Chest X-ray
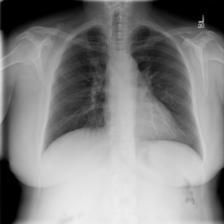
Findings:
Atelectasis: negative
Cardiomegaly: negative
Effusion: negative
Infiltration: negative
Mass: negative
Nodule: negative
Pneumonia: negative
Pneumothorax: negative
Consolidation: negative
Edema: negative
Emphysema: negative
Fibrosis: negative
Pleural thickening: negative
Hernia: negative